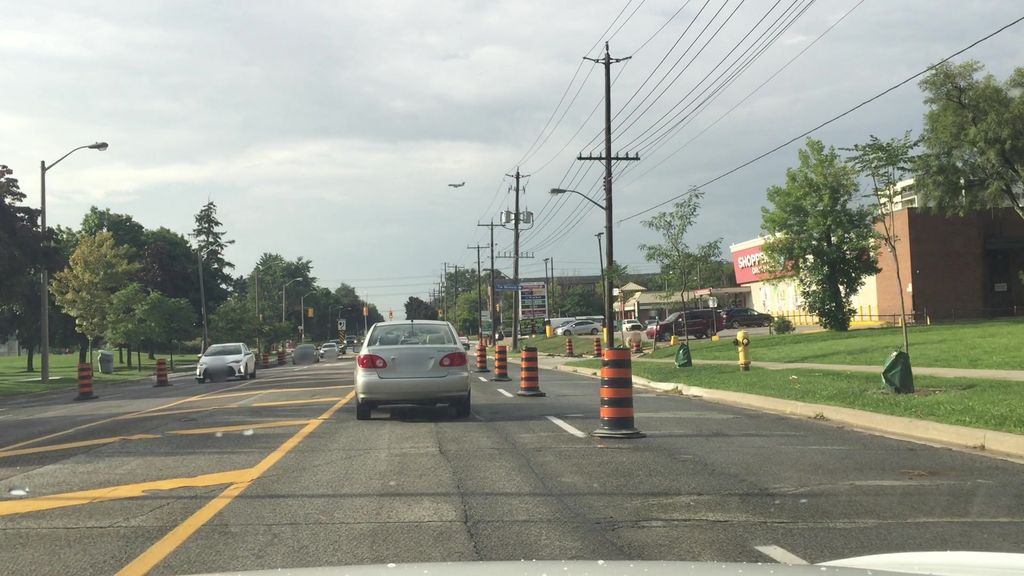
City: toronto